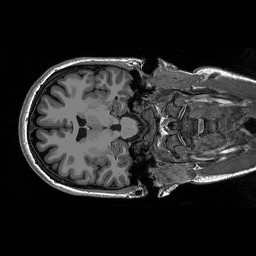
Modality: T1w
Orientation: axial
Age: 27
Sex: female